Field crop: maize
Growth stage: 1
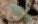
Species: datura